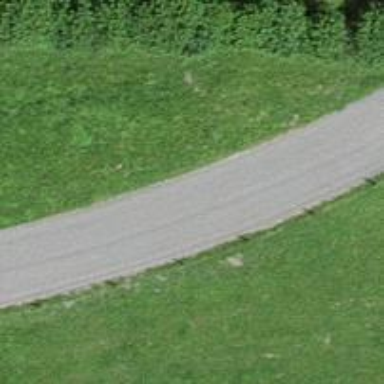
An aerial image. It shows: Unclassified road with asphalt surface.